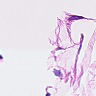
Metastatic tissue present: no